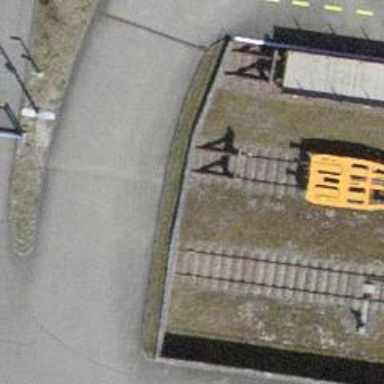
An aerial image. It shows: Railway buffer stop.